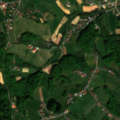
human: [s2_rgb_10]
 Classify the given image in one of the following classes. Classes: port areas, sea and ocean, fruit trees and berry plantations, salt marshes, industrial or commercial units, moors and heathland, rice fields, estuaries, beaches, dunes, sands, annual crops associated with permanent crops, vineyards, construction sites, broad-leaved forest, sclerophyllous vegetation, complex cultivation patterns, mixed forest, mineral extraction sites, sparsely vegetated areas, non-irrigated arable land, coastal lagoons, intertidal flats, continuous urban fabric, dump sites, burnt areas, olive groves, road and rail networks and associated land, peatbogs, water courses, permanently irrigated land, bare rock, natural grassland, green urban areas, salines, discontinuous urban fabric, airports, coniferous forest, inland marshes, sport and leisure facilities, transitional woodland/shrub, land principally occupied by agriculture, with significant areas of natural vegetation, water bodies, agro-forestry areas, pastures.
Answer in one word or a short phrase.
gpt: discontinuous urban fabric, pastures, complex cultivation patterns, land principally occupied by agriculture, with significant areas of natural vegetation, mixed forest